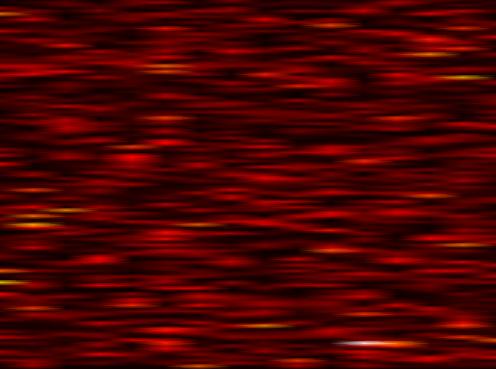
Label: FBMC